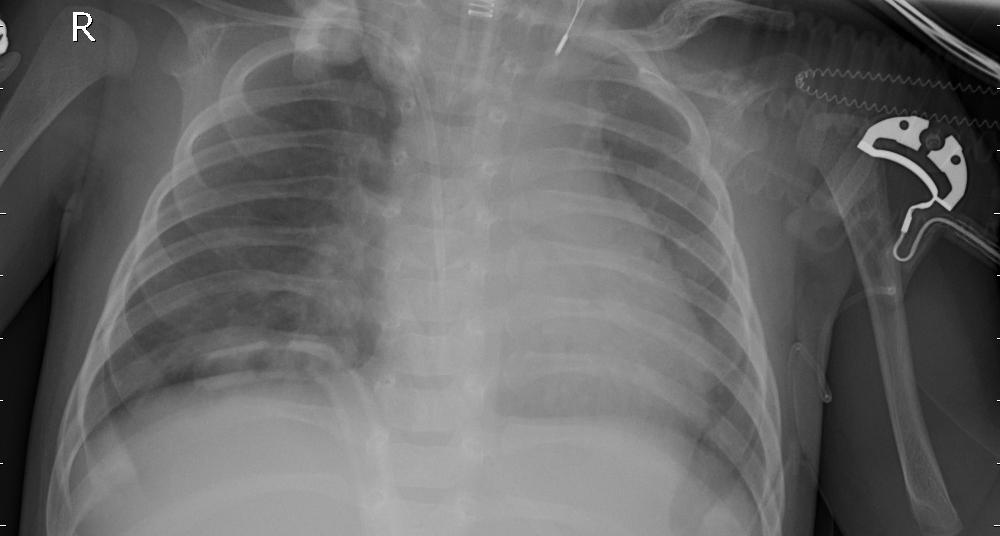
Diagnosis: PNEUMONIA